Interaction volume radius: 10 \u00c5
Interaction volume height: 25 \u00c5
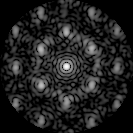
Disorder parameter: 0.5012